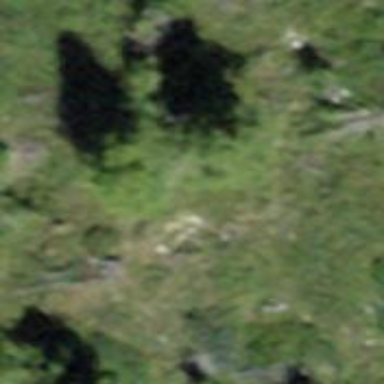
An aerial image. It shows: Forest area.